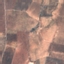
Label: PermanentCrop